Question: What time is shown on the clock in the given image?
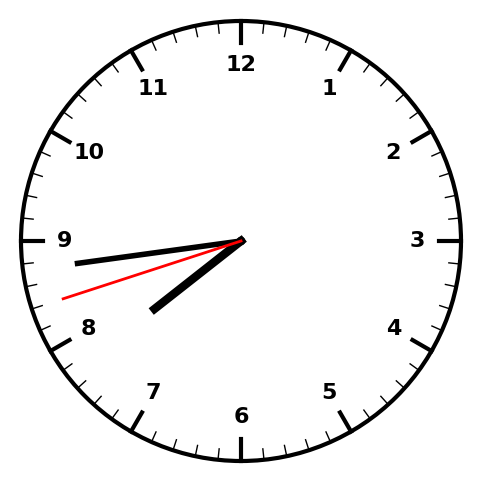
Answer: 07:43:42